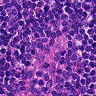
Metastatic tissue present: no